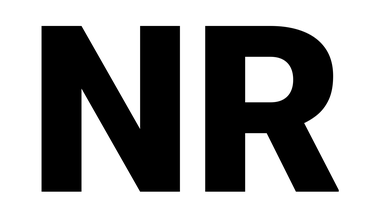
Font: Roboto_Black